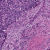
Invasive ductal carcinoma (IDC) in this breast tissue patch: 1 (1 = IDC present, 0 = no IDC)